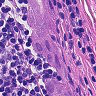
Metastatic tissue present: yes